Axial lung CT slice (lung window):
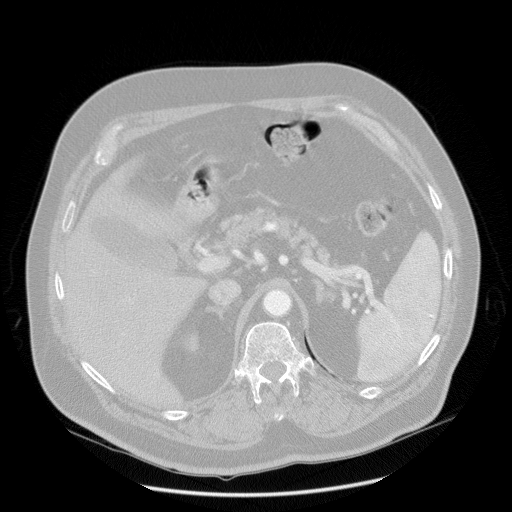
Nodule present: no